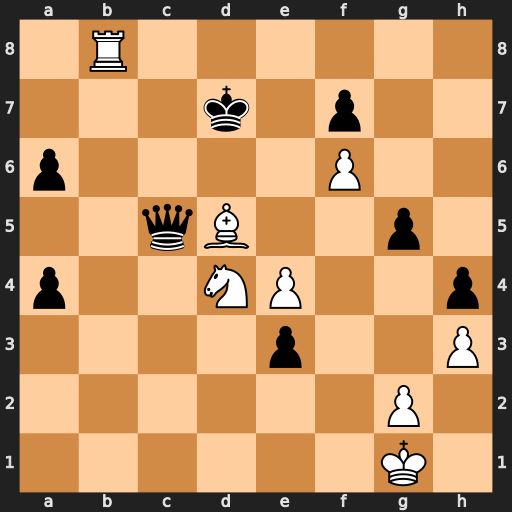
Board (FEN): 1R6/3k1p2/p4P2/2qB2p1/p2NP2p/4p2P/6P1/6K1
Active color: w
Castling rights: -
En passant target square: -
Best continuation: Be6+ Kd6 Rd8+ Ke5 Rd5+